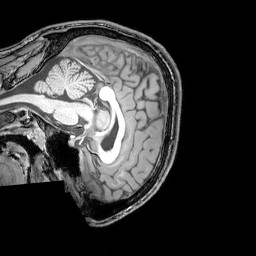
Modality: T1w
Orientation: sagittal
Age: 24
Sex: male
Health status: healthy
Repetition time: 0.081 s
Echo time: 0.037 s